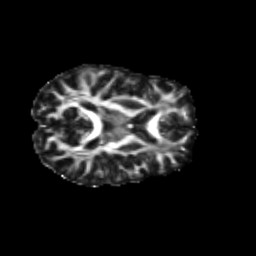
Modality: FA
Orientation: axial
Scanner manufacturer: siemens
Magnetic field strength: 3 T
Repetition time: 9.2 s
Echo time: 0.084 s